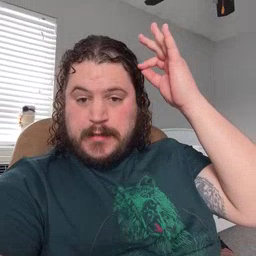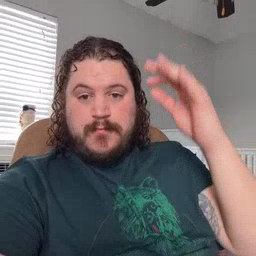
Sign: hair